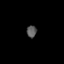
Tissue: skin
Cell type: Epithelial cells
Senescence score: 0.2606
Nuclear area (px): 116
Mean DAPI intensity: 88.543